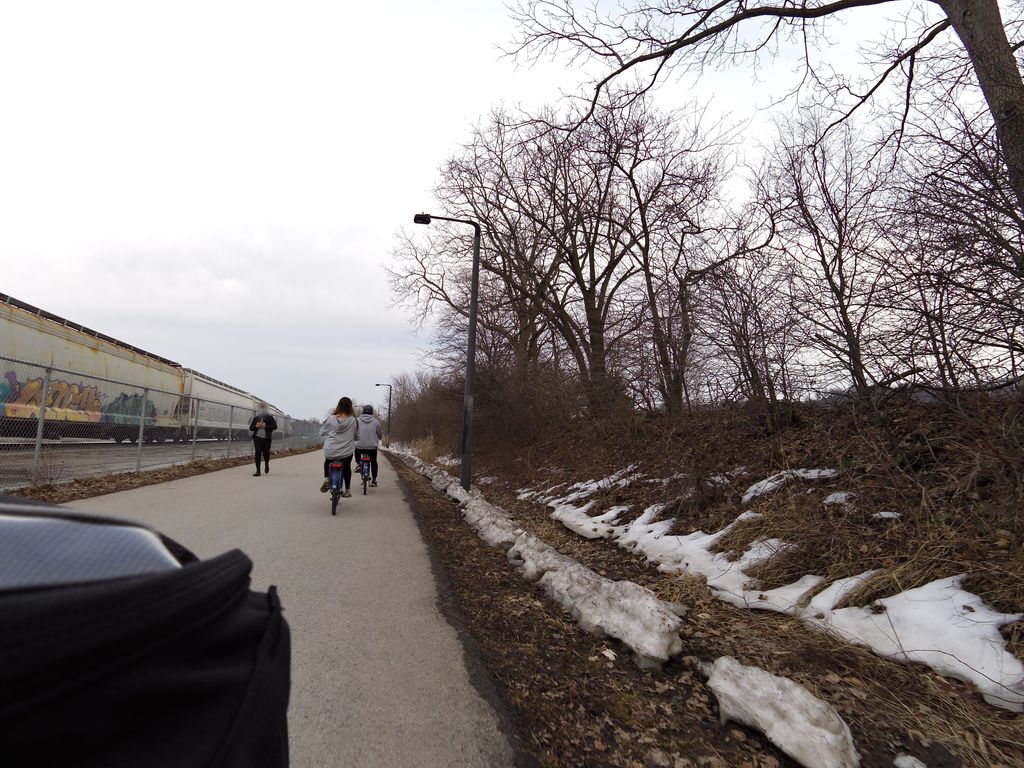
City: hamilton